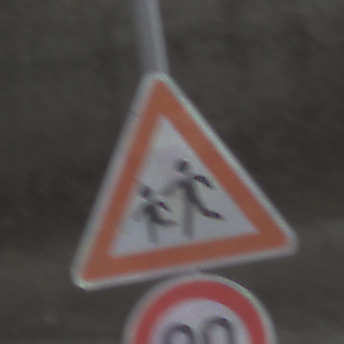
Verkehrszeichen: KinderRechts
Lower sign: Geschwindigkeit90
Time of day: Midday
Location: Outdoor (Suburban)
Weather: Overcast
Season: NotSpecified
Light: Natural